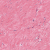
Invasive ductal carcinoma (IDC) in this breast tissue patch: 0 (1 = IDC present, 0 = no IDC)